Question: I was wondering how people would approach the problem of merging two 3D objects?
The user can place shapes around the scene (cubes, cuboids, spheres, pyramids), and when he moves an object to intersect with another, I want the object to merge with the other object instead of going through it.
Here is a diagram to better explain:

I am thinking that maybe generate a point cloud for both models, that then removes points from the cuboid that intersect with the sphere, before finally recreating the model from the points?
All that point data would surely be a huge perf problem though? Not too sure how to recreate a model from point data either.
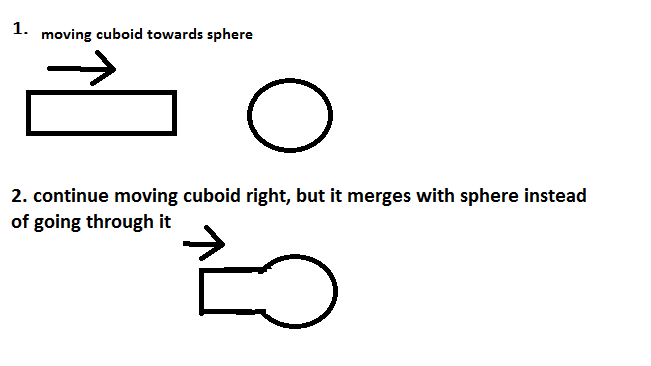
Answer: I suggest to take a look at the awesome <URL> by Evan Wallace.
That's live code, very clean and documented JavaScript (see <URL>, with a liberal license .
Porting to C# or C++ should be an interesting task.